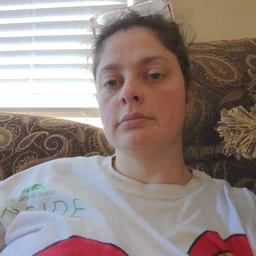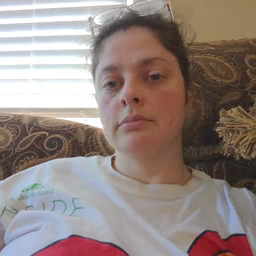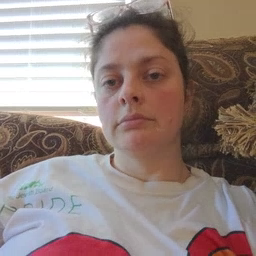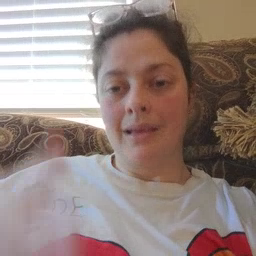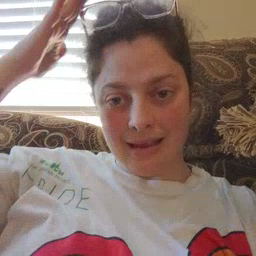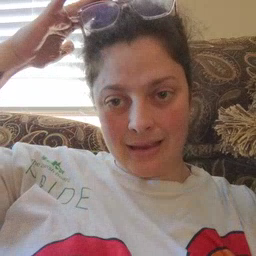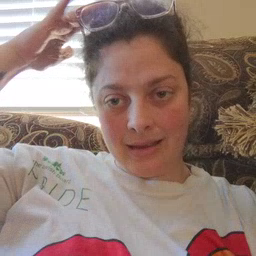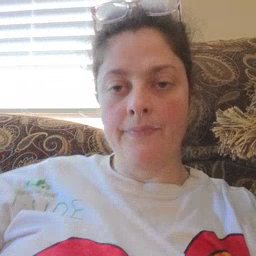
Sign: hat